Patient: sex M, age 48
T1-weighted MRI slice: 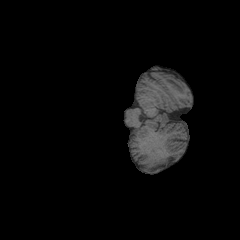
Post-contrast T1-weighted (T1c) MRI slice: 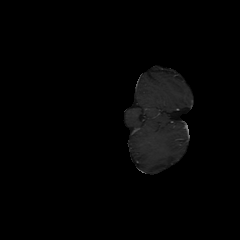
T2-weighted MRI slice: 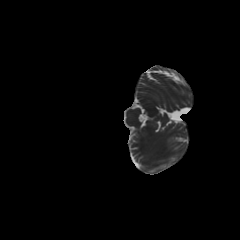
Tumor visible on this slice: no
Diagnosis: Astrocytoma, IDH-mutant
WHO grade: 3